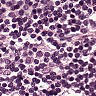
Metastatic tissue present: no